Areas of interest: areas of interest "Temple"
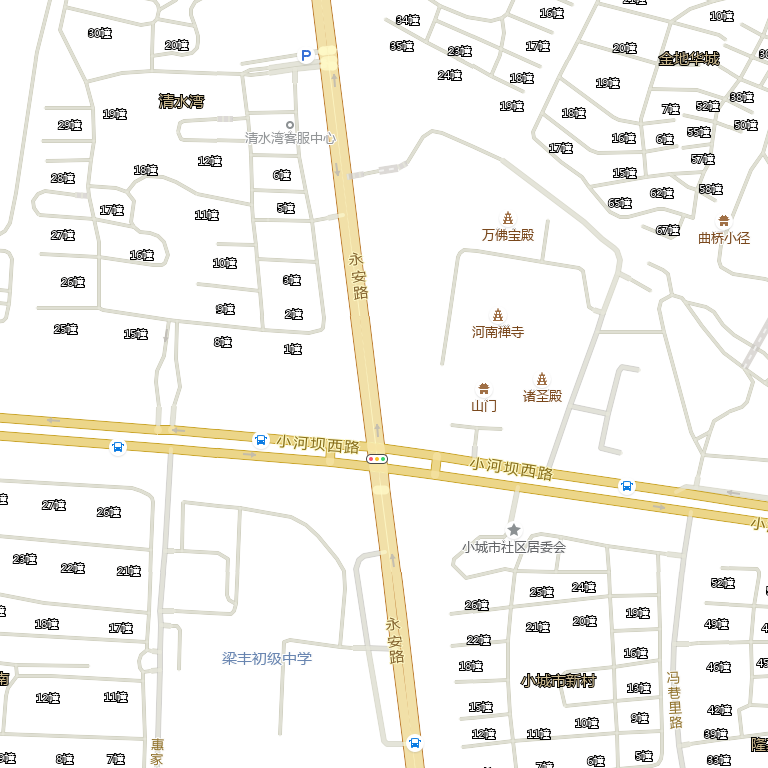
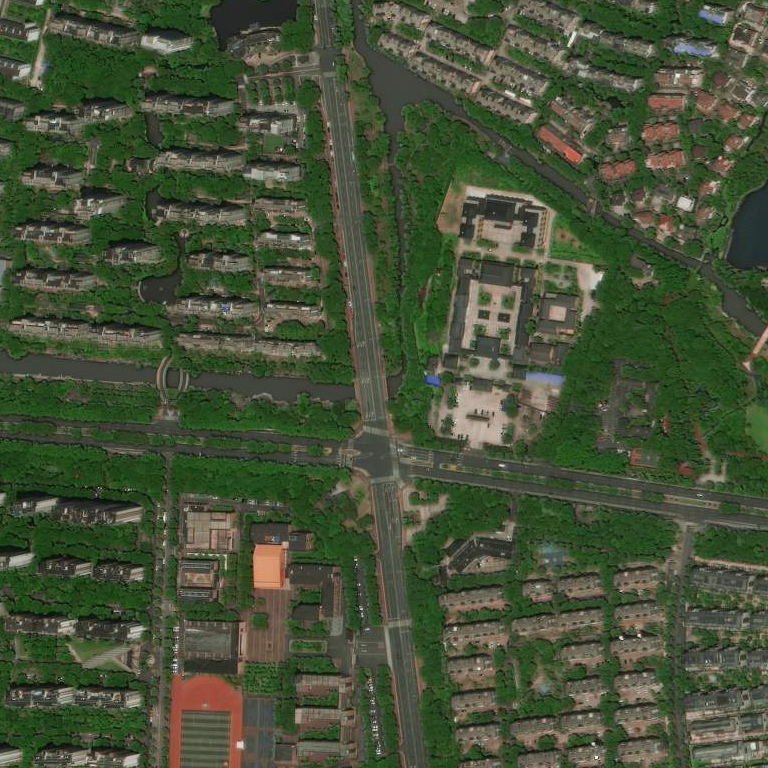